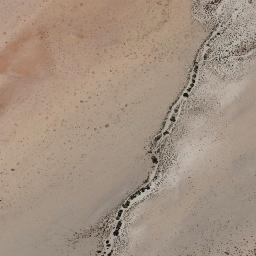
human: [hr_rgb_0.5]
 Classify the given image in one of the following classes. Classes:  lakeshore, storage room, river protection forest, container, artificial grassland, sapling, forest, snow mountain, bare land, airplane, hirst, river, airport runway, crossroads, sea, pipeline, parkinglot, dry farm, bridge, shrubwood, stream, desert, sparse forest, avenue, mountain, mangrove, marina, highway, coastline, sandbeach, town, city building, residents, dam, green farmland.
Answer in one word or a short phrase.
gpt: bare land